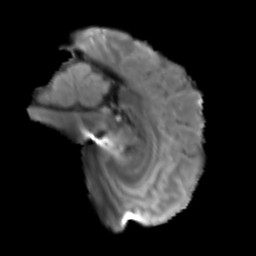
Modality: T2w
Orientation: sagittal
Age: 35
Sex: male
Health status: healthy
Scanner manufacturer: siemens
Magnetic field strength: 3 T
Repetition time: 3.6 s
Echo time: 0.092 s